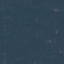
Label: Forest